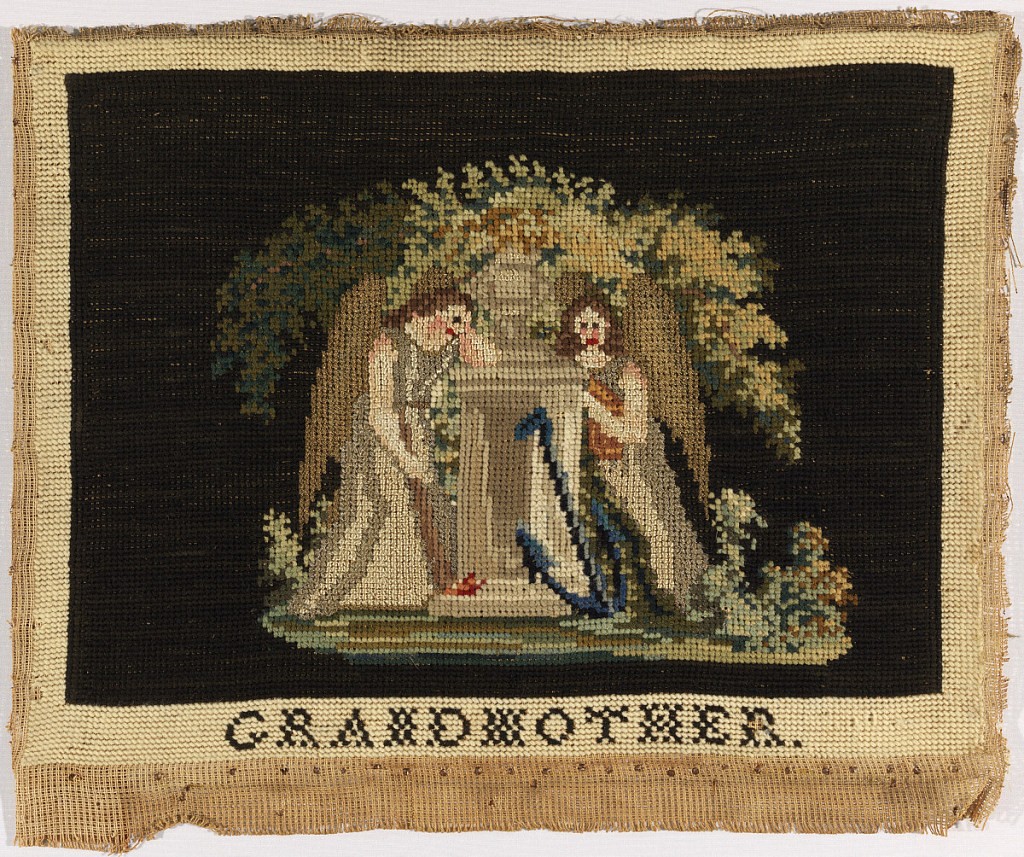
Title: Mourning sampler
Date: ca. 1850
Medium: wool, silk and metal-wrapped silk embroidery on cotton foundation Technique: embroidered in cross stitch on plain weave cotton with paired warps and wefts (Penelope canvas)
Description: Two female angels draped over a tomb with an anchor at the bottom and a leafy tree behind.  Lettering at the bottom reads: GRANDMOTHER